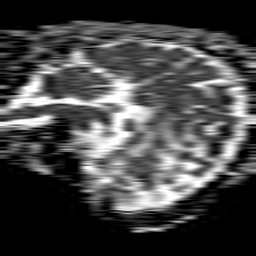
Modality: ADC
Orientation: sagittal
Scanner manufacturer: philips
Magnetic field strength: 1.5 T
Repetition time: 4.6 s
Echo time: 0.08517 s